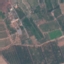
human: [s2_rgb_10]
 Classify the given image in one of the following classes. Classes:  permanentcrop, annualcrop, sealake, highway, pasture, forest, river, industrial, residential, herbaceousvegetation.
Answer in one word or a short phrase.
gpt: PermanentCrop